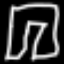
Label: pants